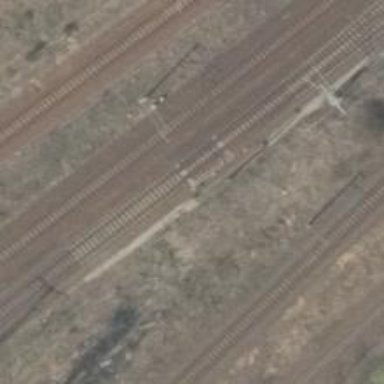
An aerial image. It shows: Railway switch.